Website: home-depot
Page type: payment
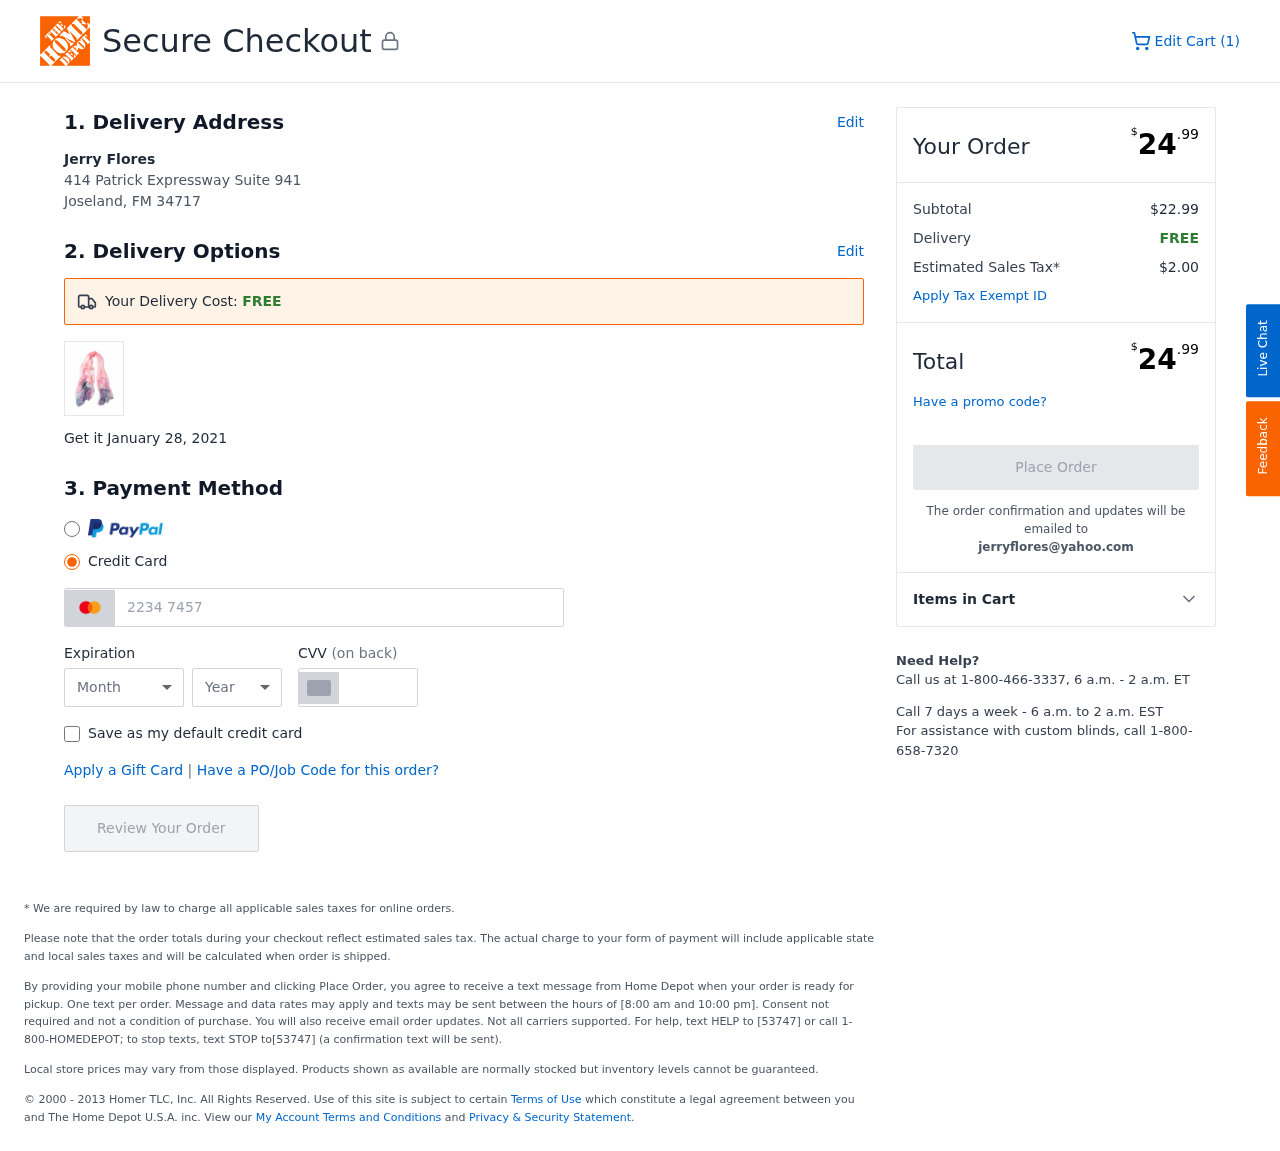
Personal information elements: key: PII_CARD_CVV
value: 675
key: PII_CARD_EXPIRY_MONTH
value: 02
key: PII_CARD_EXPIRY_YEAR
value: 29
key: PII_CARD_NUMBER
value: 2234 7457 3366 7749
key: PII_CITY_STATE_ZIP
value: Joseland, FM 34717
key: PII_EMAIL
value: jerryflores@yahoo.com
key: PII_FULLNAME
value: Jerry Flores
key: PII_STREET
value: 414 Patrick Expressway Suite 941
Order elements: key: ORDER_NUM_ITEMS
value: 1
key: ORDER_DELIVERY_DATE
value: January 28, 2021
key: ORDER_TOTAL
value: $24.99
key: ORDER_SUBTOTAL
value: $22.99
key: ORDER_SHIPPING_COST
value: FREE
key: ORDER_TAX
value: $2.00